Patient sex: F
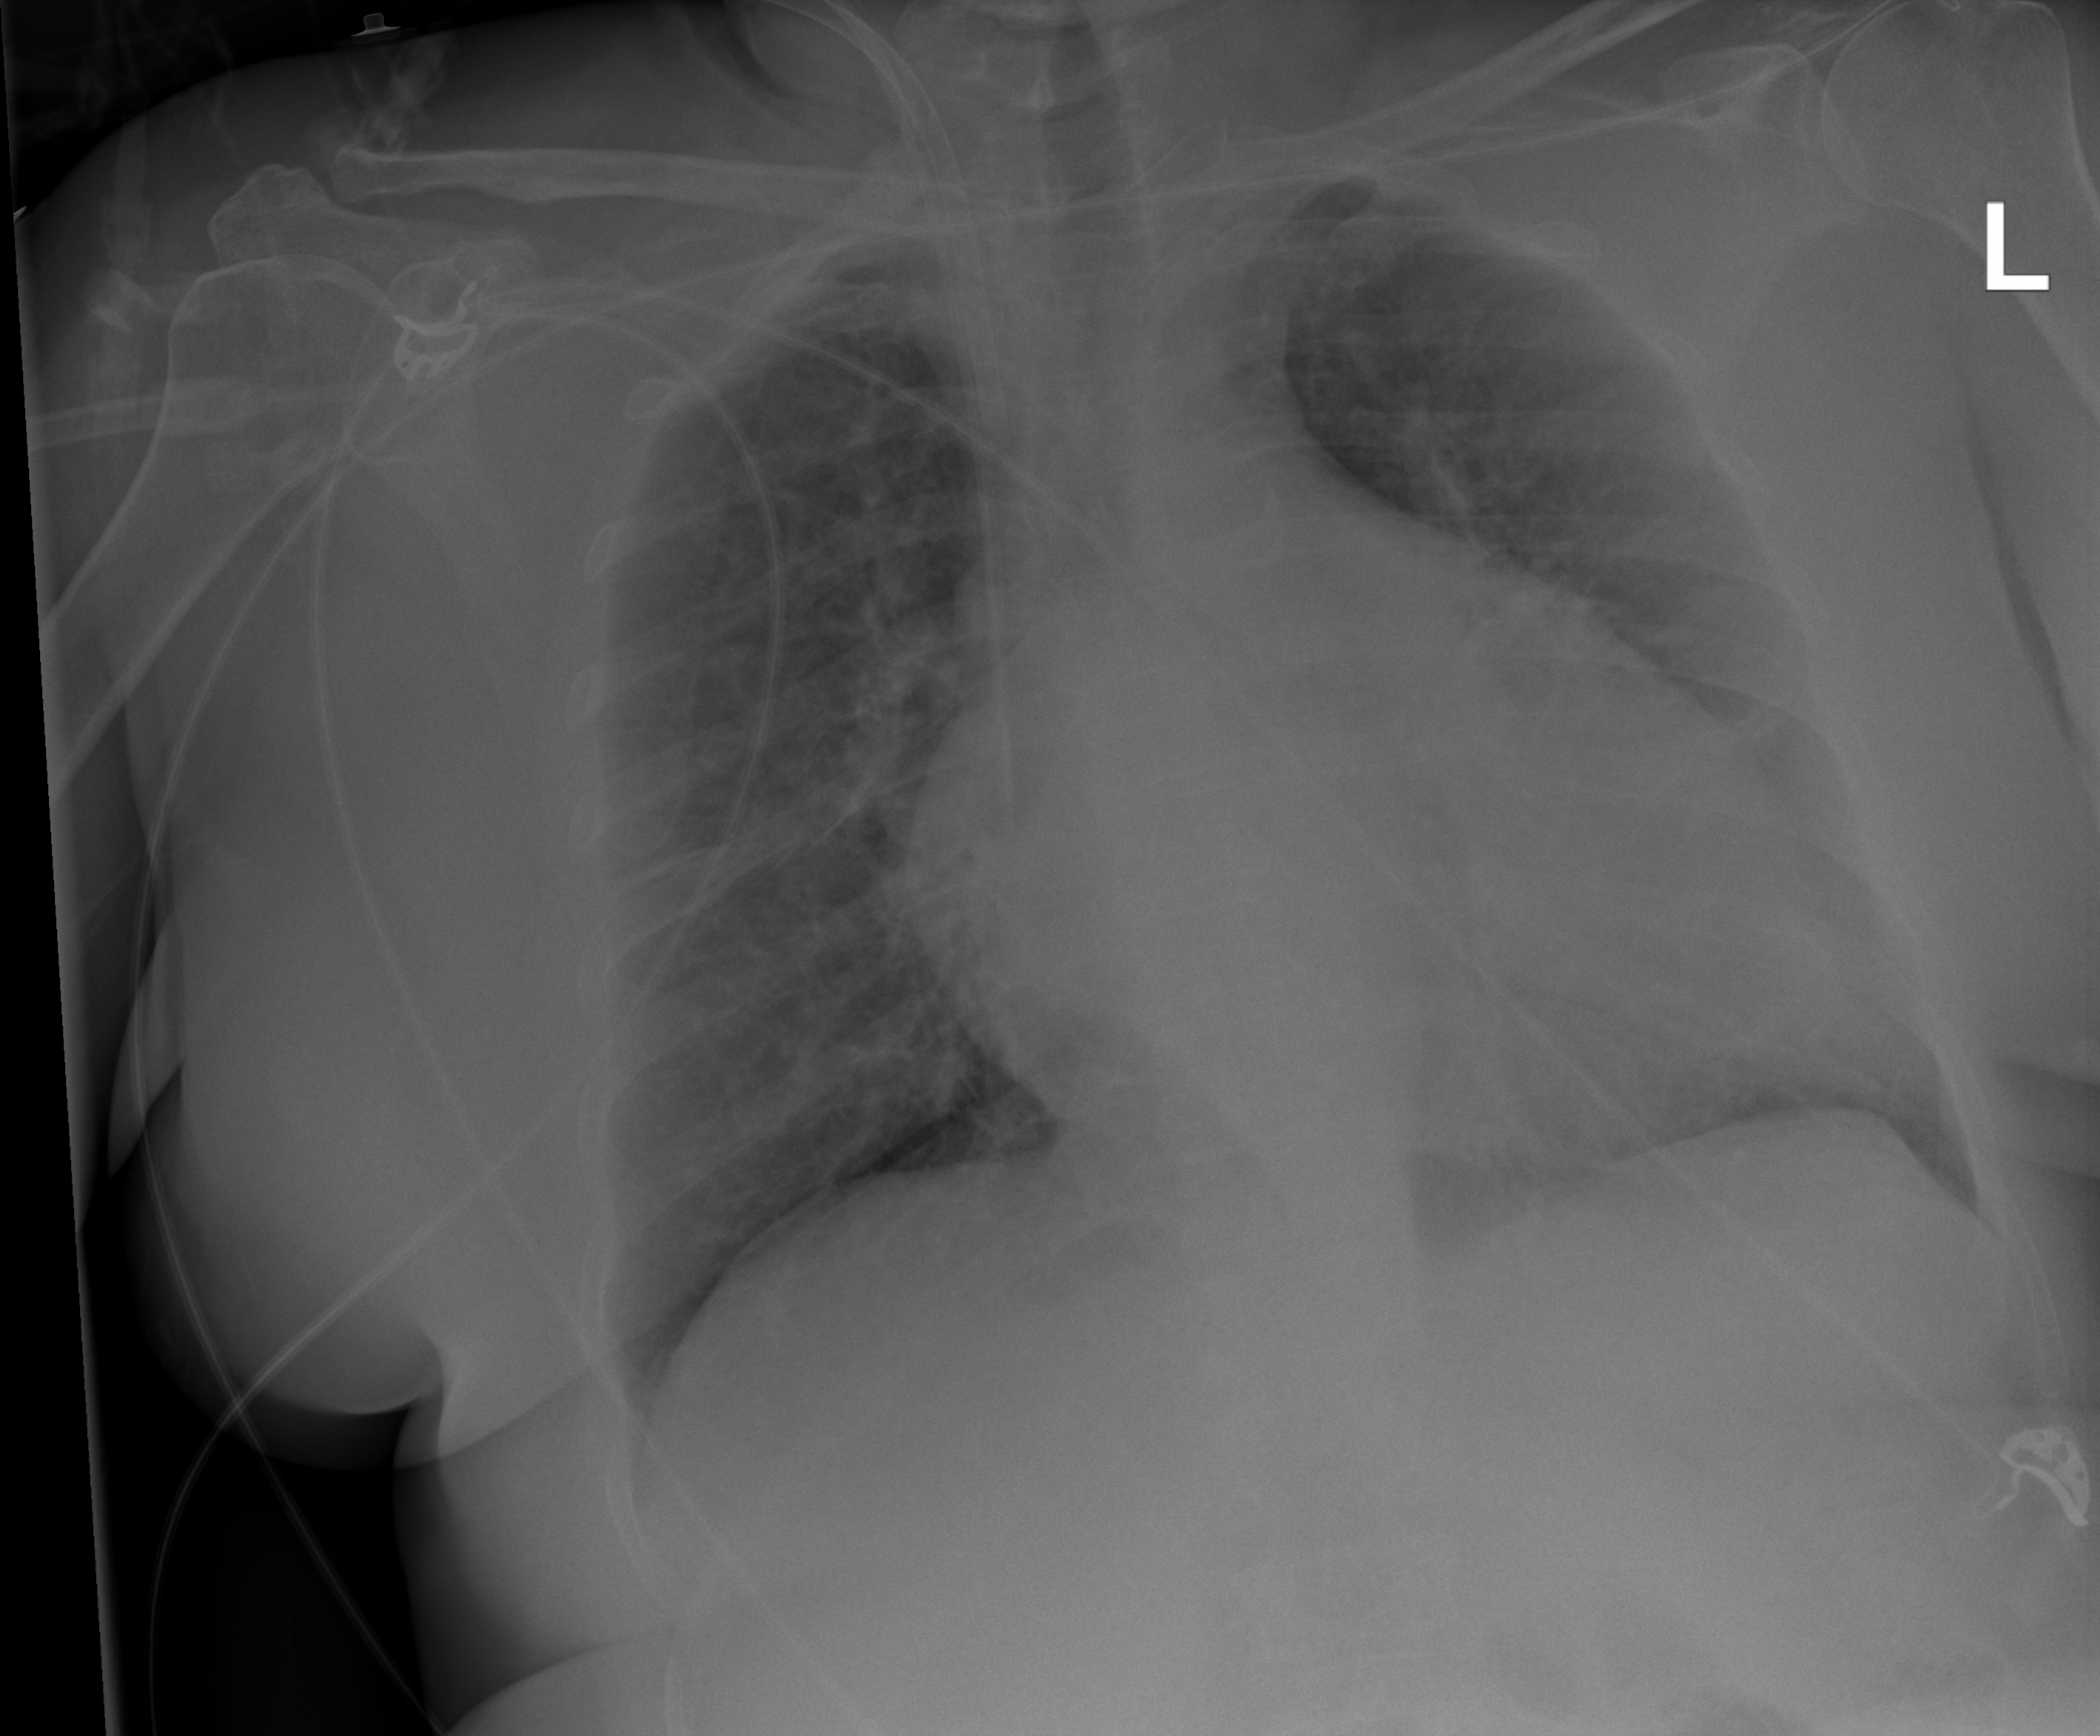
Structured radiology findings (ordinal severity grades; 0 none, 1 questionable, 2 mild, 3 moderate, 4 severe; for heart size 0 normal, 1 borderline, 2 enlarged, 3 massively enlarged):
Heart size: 2
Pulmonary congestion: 2
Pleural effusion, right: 1
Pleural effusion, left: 0
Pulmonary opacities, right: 2
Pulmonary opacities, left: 2
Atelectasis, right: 2
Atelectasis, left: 0